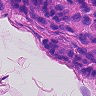
Metastatic tissue present: yes